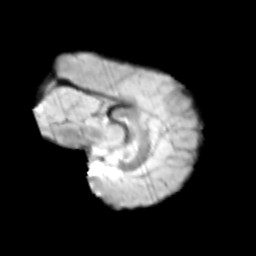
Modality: T2w
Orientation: sagittal
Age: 12
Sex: female
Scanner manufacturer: siemens
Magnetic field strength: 3 T
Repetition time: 3.8 s
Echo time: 0.07 s